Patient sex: M
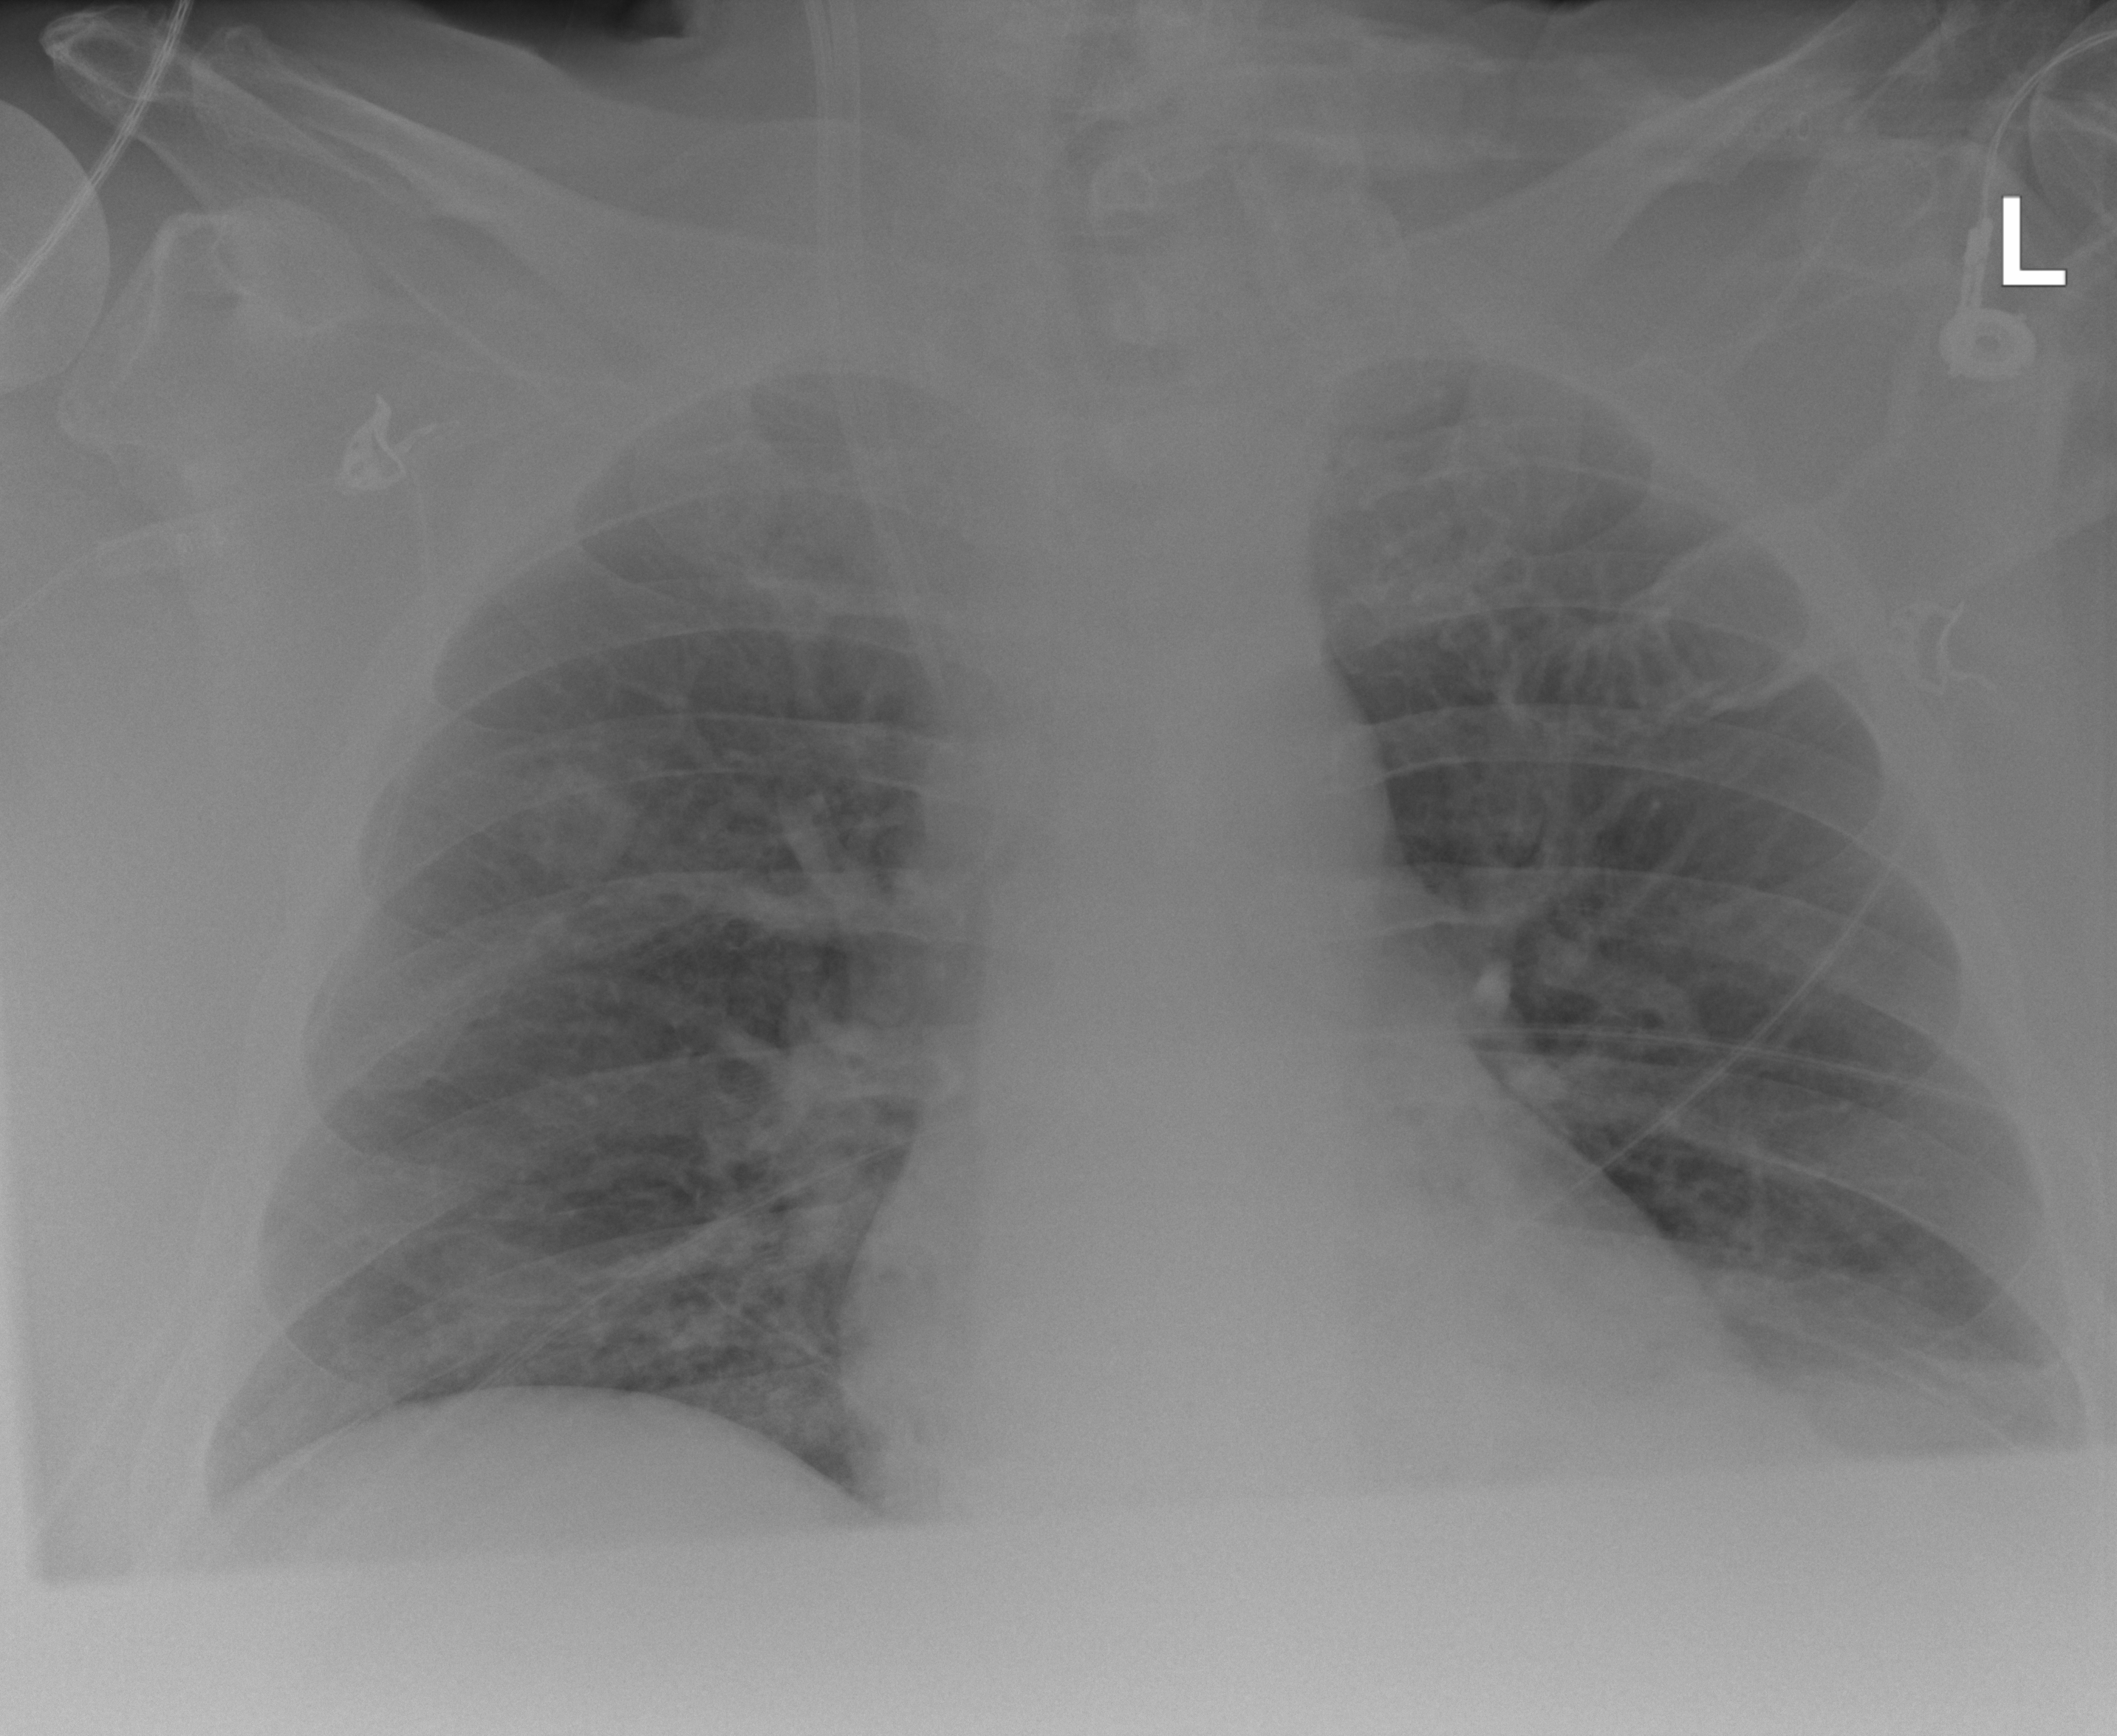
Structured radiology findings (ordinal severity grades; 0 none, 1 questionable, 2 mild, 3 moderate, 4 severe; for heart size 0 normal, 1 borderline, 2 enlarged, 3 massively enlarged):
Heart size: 0
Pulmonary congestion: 1
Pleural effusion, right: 0
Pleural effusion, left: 1
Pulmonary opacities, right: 2
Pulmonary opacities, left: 2
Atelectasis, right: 2
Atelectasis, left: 2